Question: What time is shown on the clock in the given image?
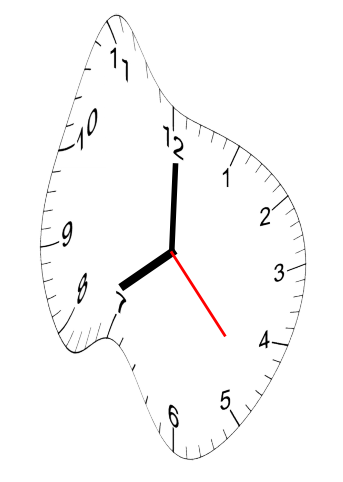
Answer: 08:00:23